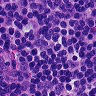
Metastatic tissue present: no